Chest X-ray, PA view. Patient: 53 years old, sex F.
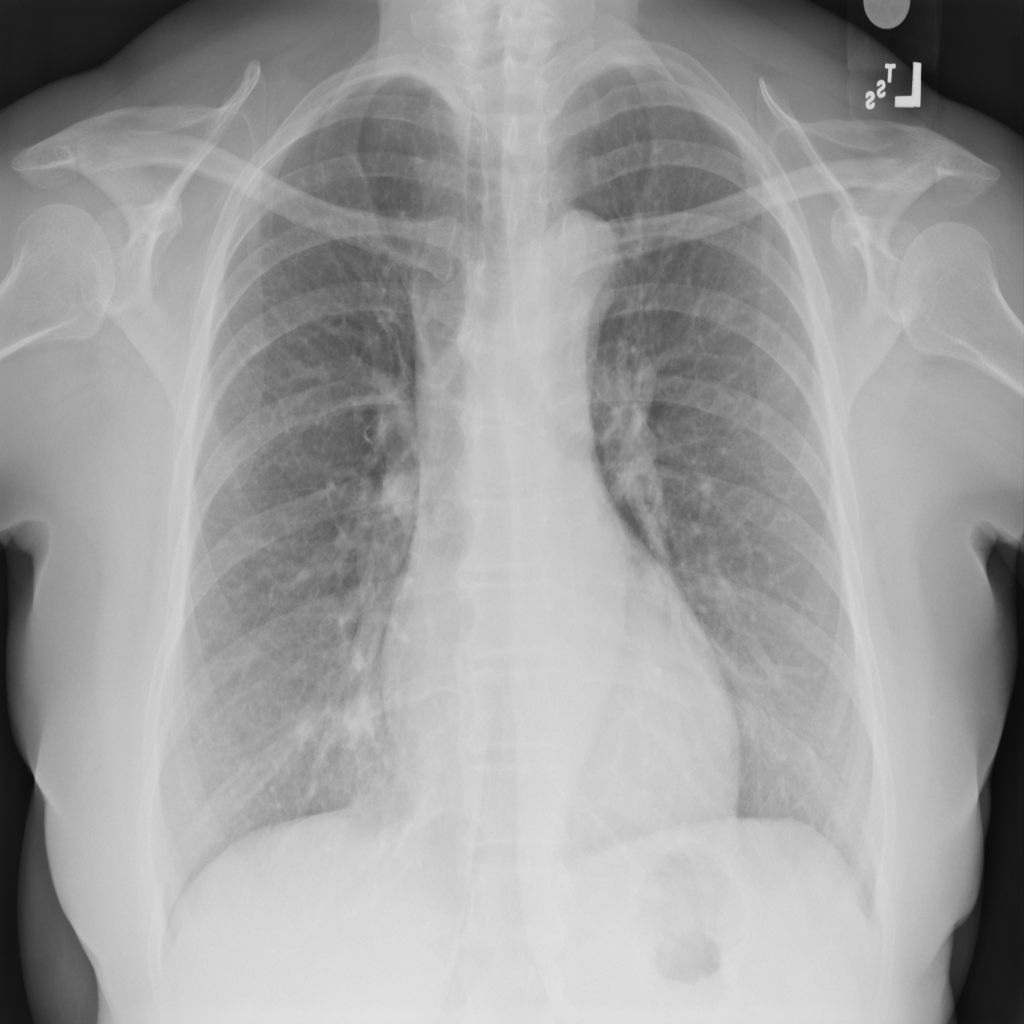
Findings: No Finding